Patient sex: M
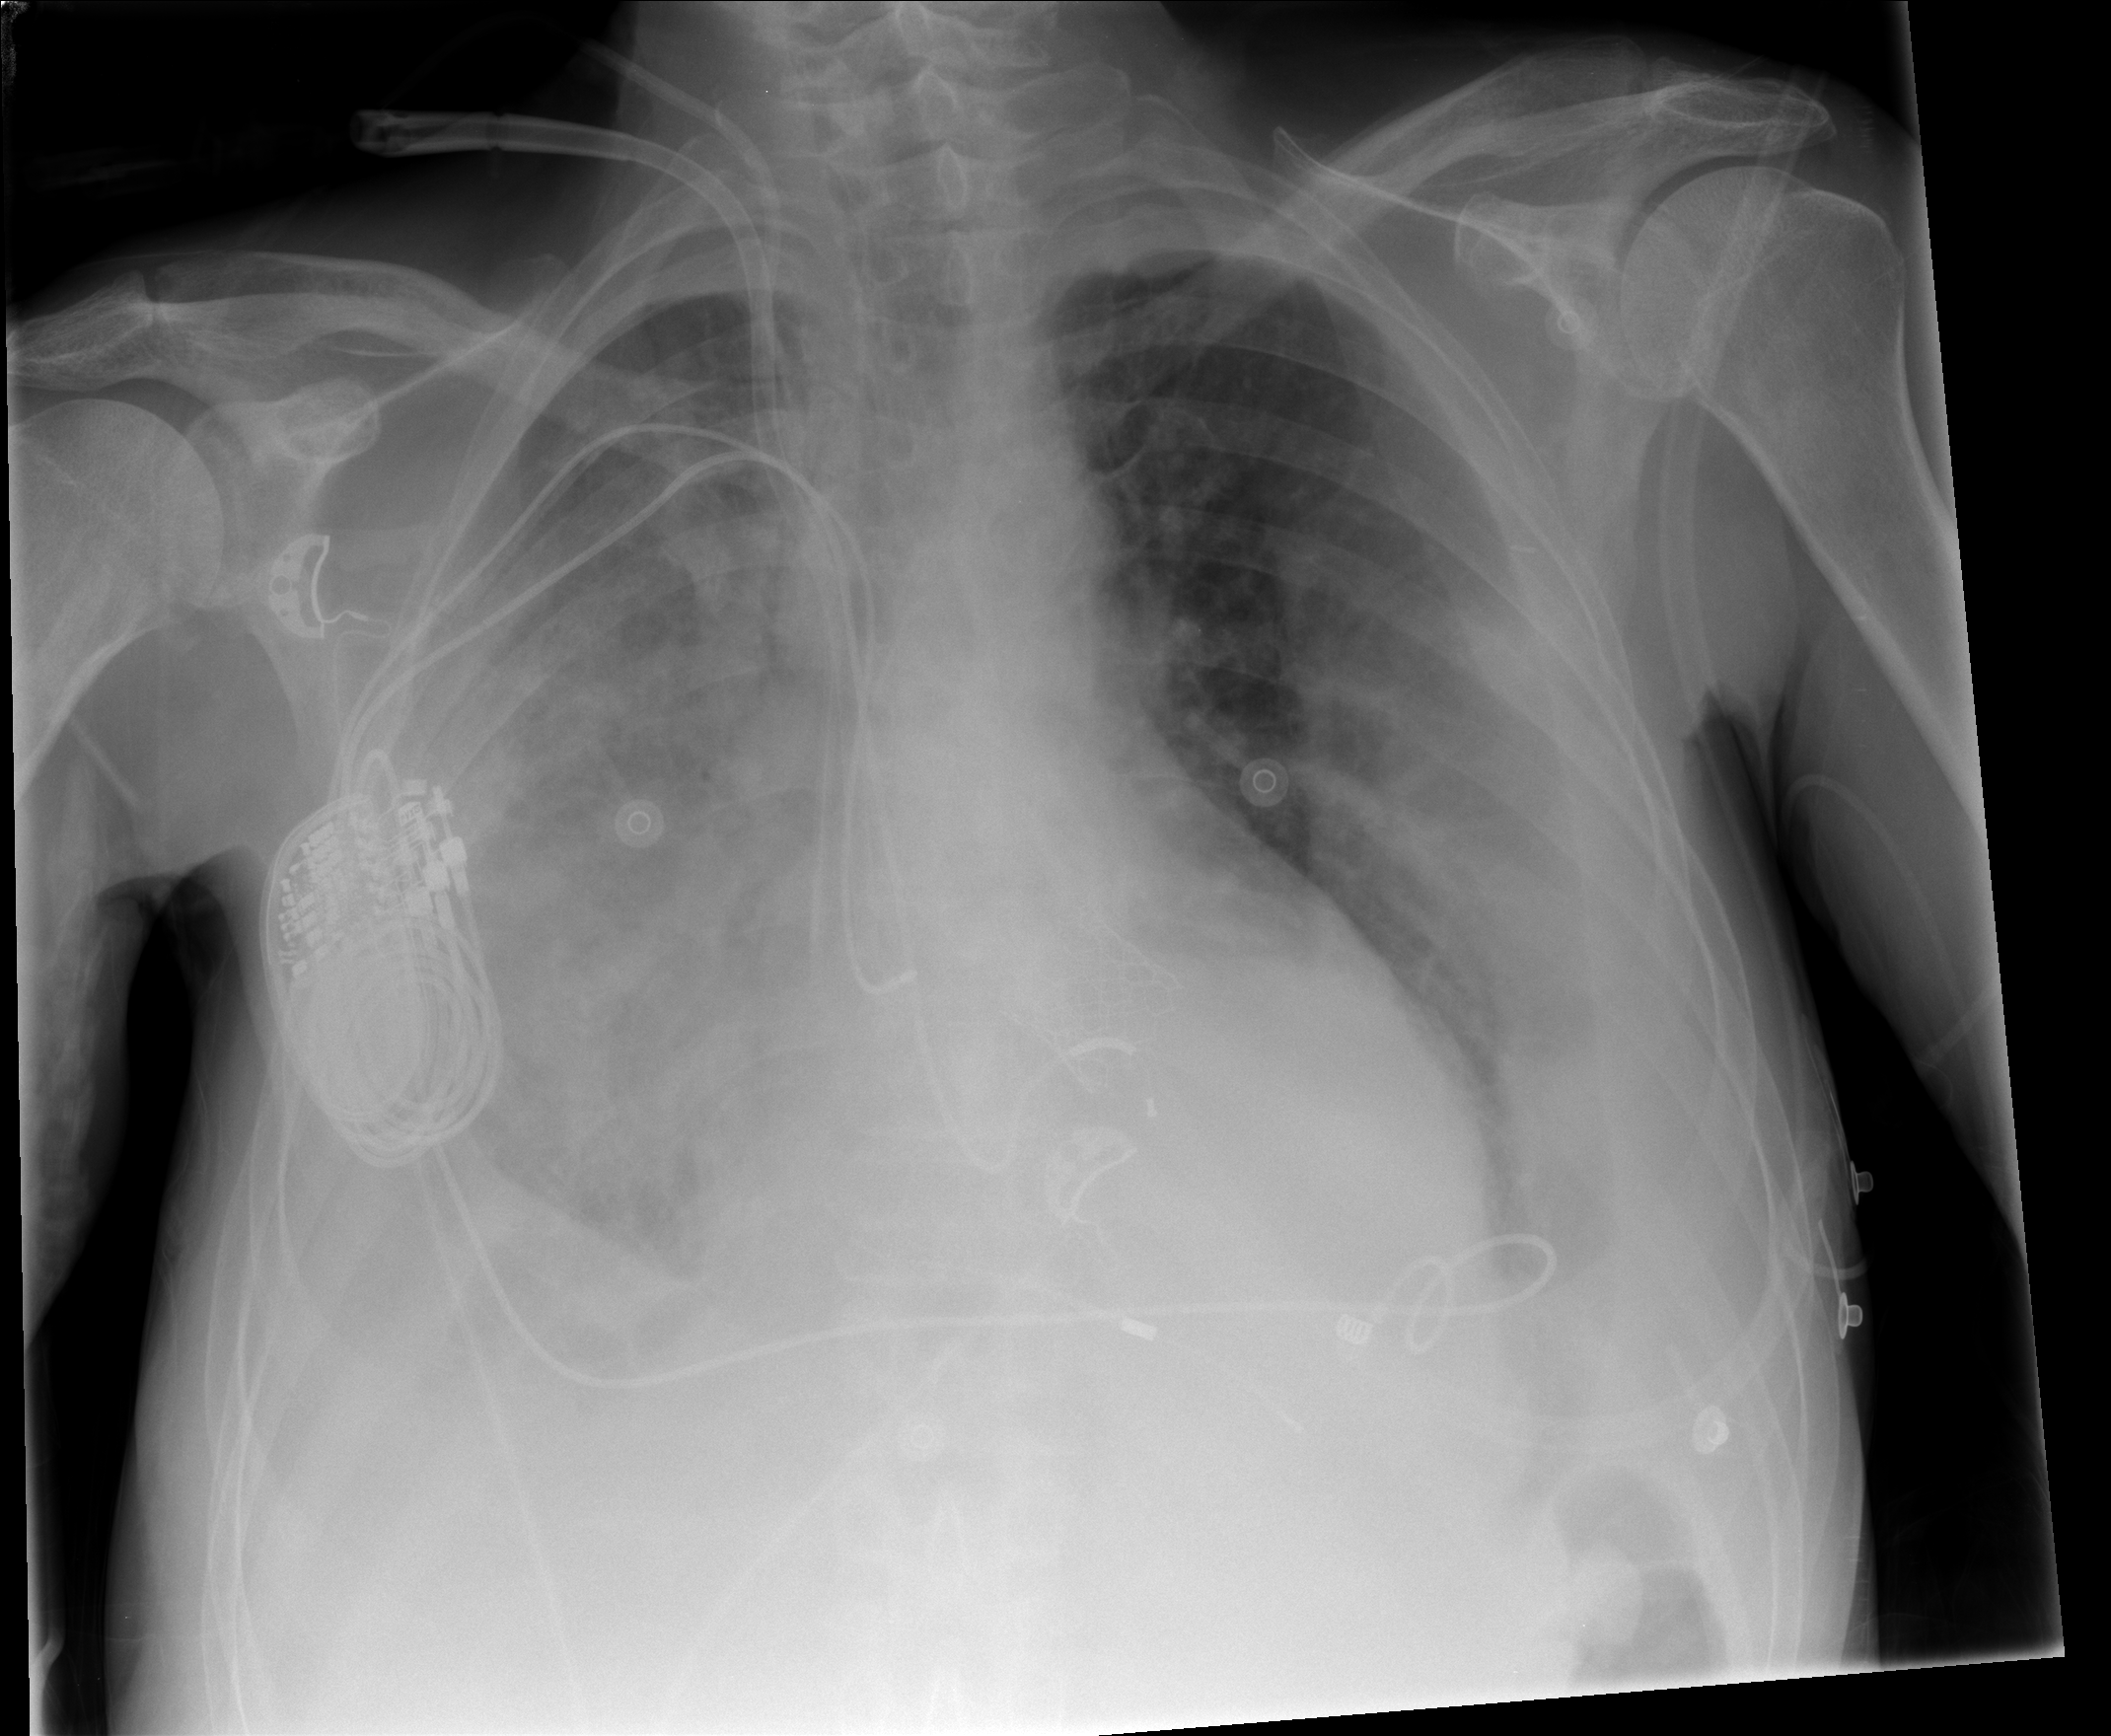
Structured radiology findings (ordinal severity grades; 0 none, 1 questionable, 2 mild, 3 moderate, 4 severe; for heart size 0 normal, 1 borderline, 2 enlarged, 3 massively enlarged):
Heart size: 2
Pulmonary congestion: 2
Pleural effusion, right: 3
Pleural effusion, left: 3
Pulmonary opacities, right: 3
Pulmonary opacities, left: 1
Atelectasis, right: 3
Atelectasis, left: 2